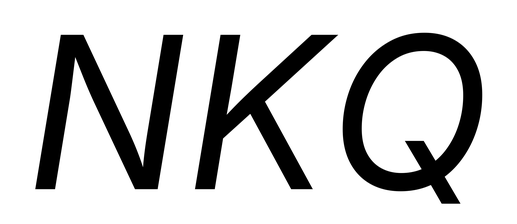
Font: Inter-Italic_Italic